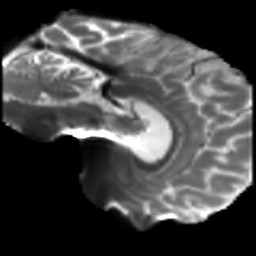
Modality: T2w
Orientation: sagittal
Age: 41
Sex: male
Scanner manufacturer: siemens
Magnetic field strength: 3 T
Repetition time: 5.25 s
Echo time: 0.08 s